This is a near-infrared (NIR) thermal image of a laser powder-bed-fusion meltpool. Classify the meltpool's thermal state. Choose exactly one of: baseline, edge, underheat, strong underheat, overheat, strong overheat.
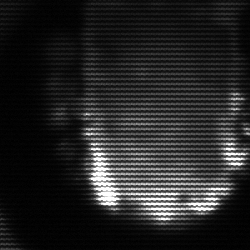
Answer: baseline